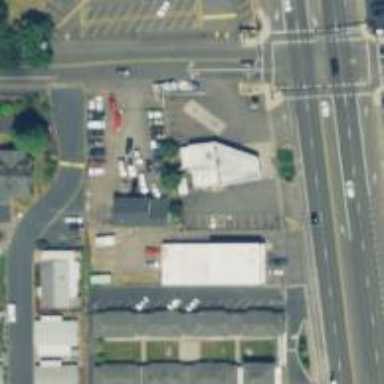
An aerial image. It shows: Convenience shop.